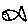
Label: fish